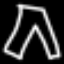
Label: pants